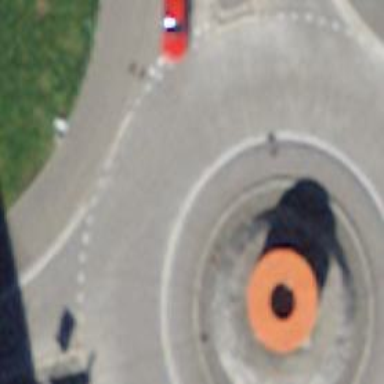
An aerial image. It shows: Secondary road with concrete surface that forms roundabout at the junction.